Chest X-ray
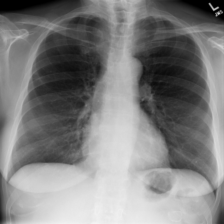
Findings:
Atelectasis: negative
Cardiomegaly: negative
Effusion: negative
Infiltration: positive
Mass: negative
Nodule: negative
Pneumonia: negative
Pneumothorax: negative
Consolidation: negative
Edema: negative
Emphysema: negative
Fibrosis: negative
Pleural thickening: negative
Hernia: negative